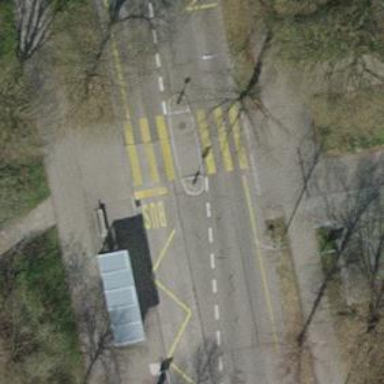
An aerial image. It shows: Uncontrolled zebra crossing with pedestrian island.